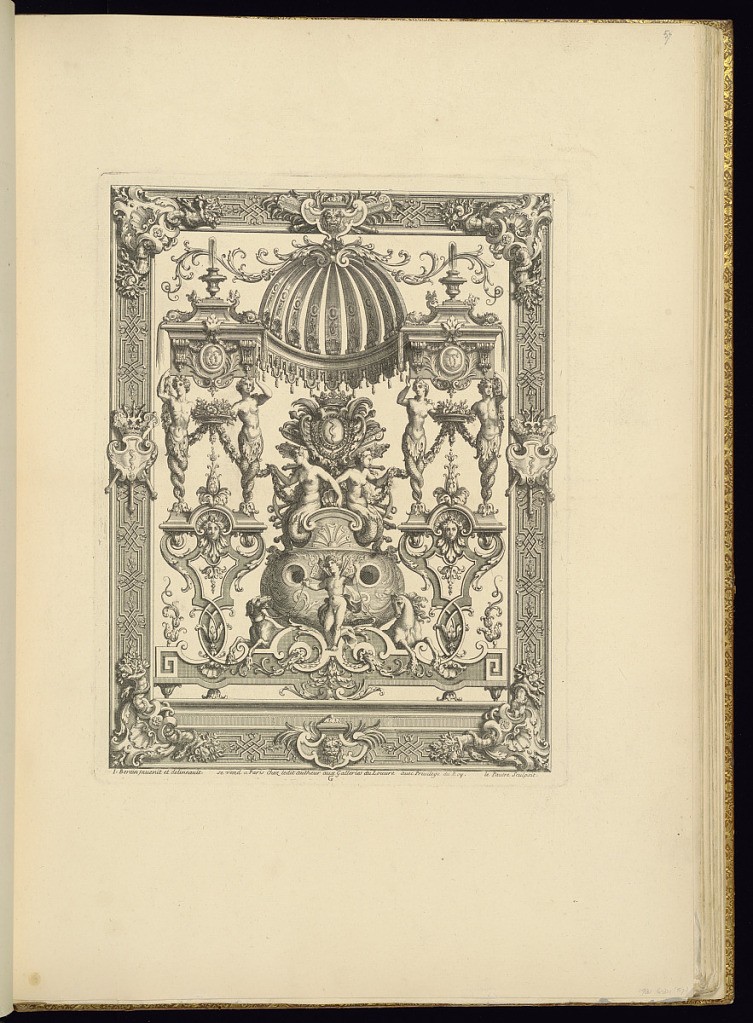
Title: Framed Panel Design of Grotesque Ornamentation
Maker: Jean Berain, the elder, French, 1640-1711
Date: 1711
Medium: Engraving on laid paper
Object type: Bound print
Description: Design for a panel of grotesque ornamentation with a printed fame containing scallop cartouches and trophies. The interior composition includes anguipèdes and a winged putto within an architectural space. The plate is signed and given the lettering "G."